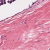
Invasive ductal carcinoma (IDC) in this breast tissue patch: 0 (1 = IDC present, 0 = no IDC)